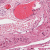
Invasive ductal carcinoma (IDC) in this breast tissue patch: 0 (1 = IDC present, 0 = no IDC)